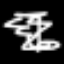
Label: squiggle